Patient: sex M, age 76
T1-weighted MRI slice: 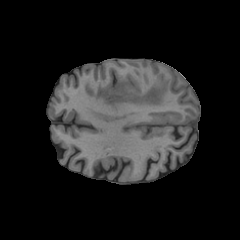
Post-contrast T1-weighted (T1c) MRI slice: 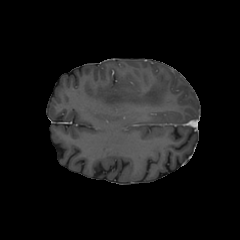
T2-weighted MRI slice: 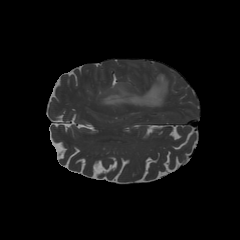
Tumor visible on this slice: yes
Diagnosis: Glioblastoma, IDH-wildtype
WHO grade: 4